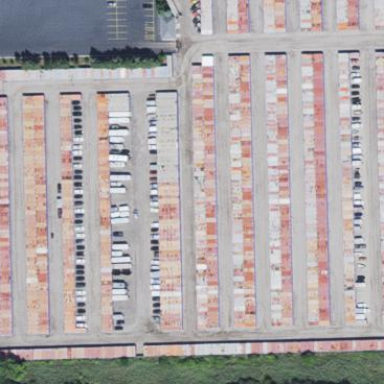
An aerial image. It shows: Garages used for storage rental.